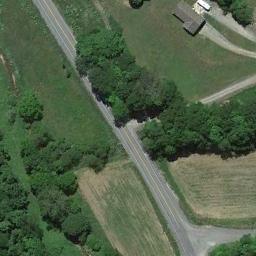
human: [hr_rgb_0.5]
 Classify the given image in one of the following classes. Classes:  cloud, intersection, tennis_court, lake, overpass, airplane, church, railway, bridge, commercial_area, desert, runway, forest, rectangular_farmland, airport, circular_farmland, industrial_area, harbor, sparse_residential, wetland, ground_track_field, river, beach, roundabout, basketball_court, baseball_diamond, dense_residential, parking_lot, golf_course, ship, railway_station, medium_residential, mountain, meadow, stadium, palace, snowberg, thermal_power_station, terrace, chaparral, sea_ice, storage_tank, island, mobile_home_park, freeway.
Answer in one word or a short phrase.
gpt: freeway